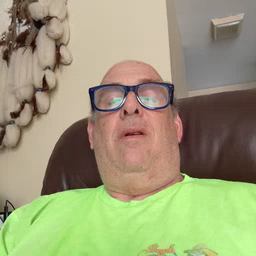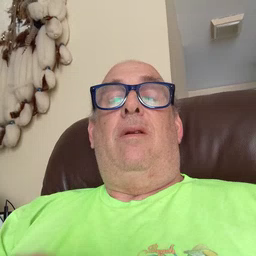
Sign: stuck